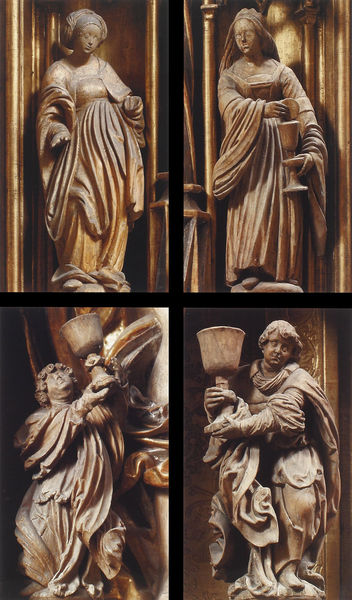
Titel: Hochaltar der Wallfahrts- und Filialkirche zum Kostbaren Blut Christi in Pulkau
Standort: Pulkau, Wallfahrts- und Filialkirche zum Kostbaren Blut Chrtisti (EU - AUT - Niederösterreich)
Schlagwörter: umhang, frauen, holz, marmor, männer, gläser, trinken, stein, kirche, figur, gold, kelch, renaissance, engel, skulptur, deutschland, relief, italien, figuren, wein, weiber, brot, bronze, becher, schnitzerei, portal, skulpturen, statuen, segen, mönch, umhänge, heilige, gefäße, jungfrauen, branze, jungefrauen